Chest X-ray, PA view. Patient: 73 years old, sex M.
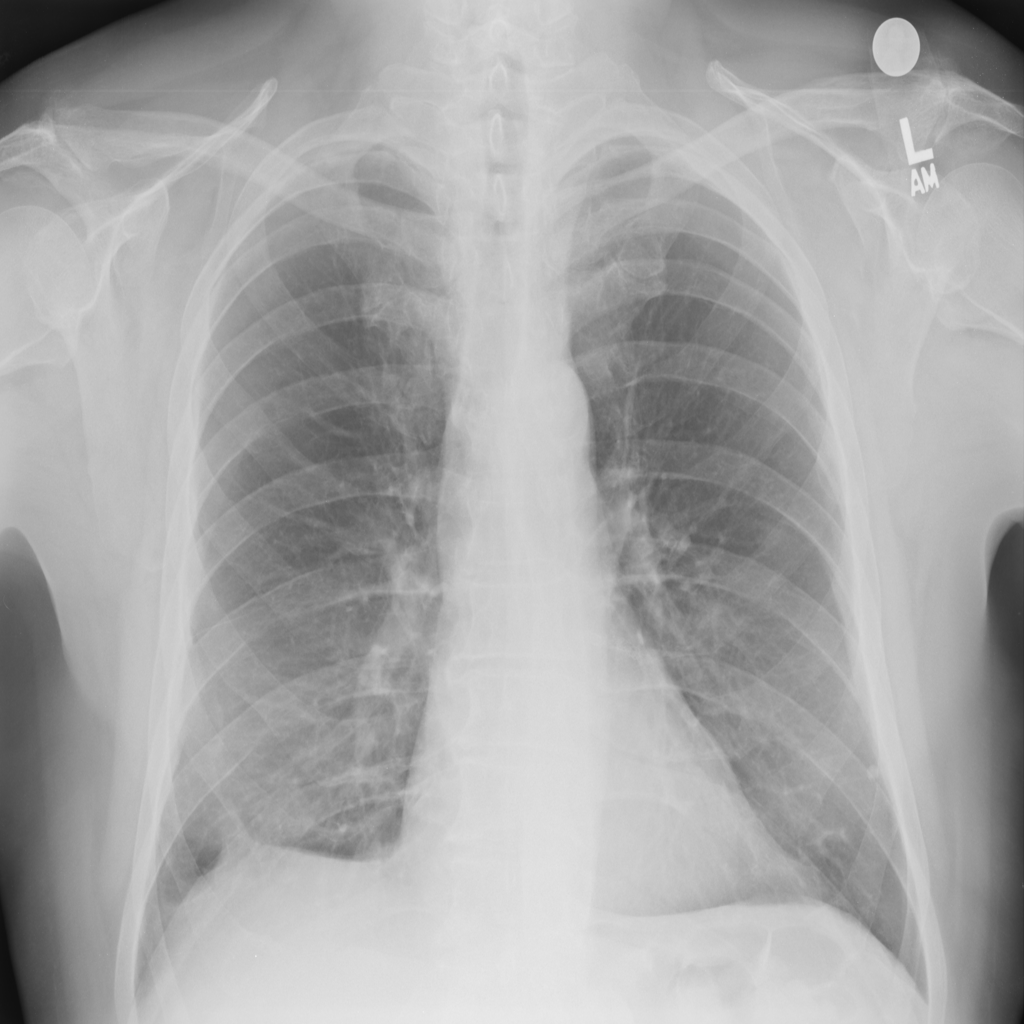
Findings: Pleural_Thickening